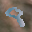
Label: 8